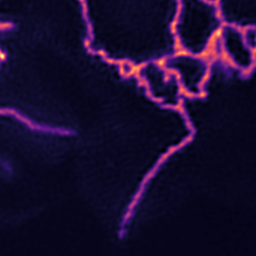
Label: Super-resolution ER image